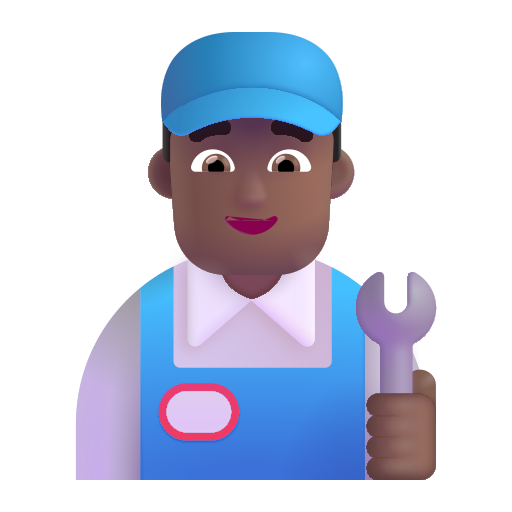
man mechanic color  dark